Question: I am using Windows XP and flex builder 3. Here is the error I am receiving:

I am trying to debug a flex application by toggling a break point. When I try to debug, I get the above error.
so far the only thing I installed is flex builder 3.
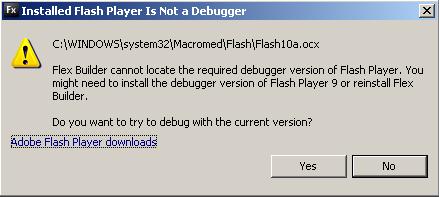
Answer: Install in this order and you will be able to mitigate this problem. It took me a little bit of trial and error.
step 1:
<URL>
step 2: <URL>